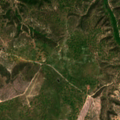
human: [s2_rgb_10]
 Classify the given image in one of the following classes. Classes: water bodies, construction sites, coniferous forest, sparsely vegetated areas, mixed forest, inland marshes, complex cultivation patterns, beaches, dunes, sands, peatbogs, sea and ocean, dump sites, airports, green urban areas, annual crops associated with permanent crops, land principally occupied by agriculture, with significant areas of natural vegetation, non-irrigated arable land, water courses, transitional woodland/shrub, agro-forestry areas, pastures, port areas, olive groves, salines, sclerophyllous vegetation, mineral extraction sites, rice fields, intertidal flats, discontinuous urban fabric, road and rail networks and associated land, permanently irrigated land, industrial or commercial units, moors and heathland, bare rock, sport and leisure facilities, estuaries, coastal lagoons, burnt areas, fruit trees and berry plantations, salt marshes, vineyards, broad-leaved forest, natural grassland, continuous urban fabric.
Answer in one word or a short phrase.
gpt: agro-forestry areas, broad-leaved forest, transitional woodland/shrub